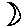
Label: moon